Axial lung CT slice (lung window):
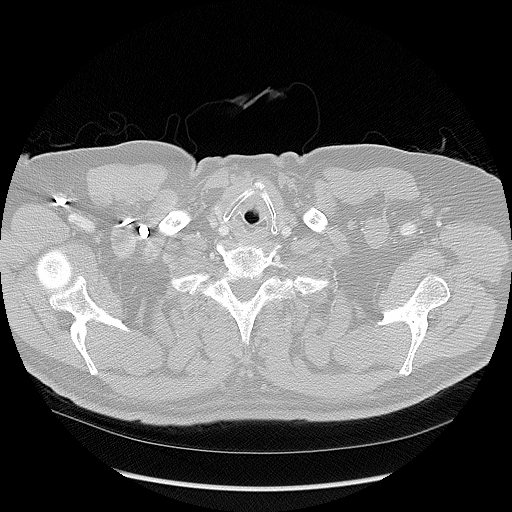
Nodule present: no